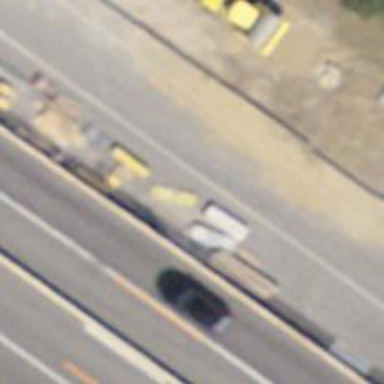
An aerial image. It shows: Asphalt bridge on motorway.